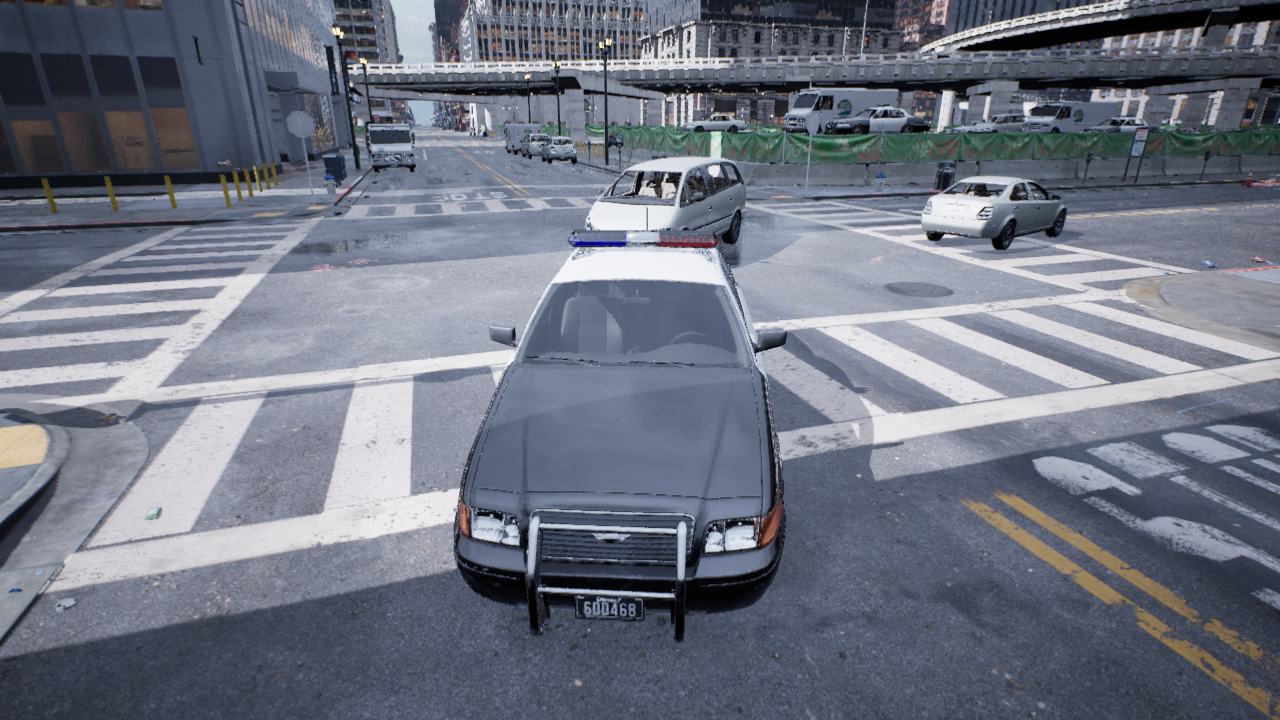
Venue: intersection
Lighting: overcast
Vehicle rig: sedan